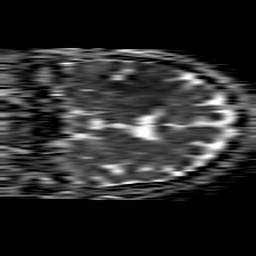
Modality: ADC
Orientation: coronal
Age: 82
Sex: female
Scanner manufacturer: philips
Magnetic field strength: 1.5 T
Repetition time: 4.6 s
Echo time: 0.08631 s